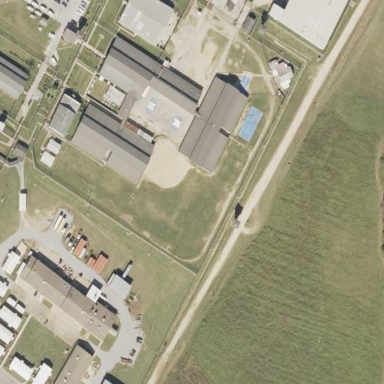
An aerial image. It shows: Prison enclosed by fence.